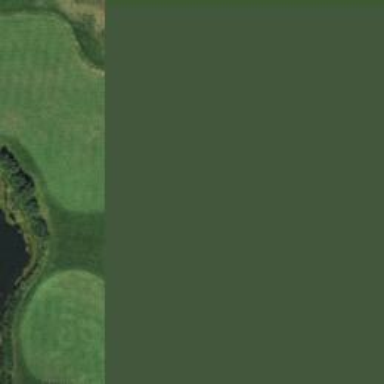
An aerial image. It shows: Golf hole.